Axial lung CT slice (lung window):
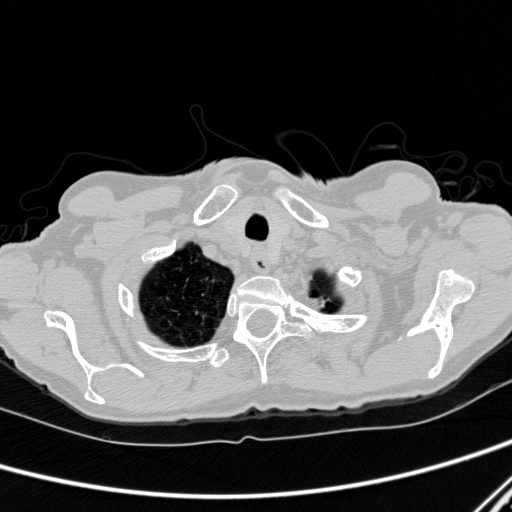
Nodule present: no